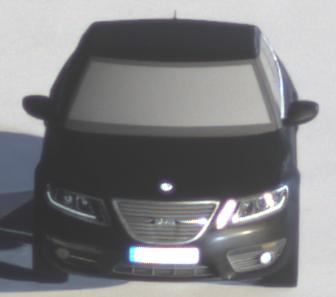
Make: Saab
Model: 5-Sep
Detailed model: 9-5 1.6T
Model produced from: 2010/06
Model produced until: 2011/12
Doors: 4
Color: black
Road condition: dry road
Daytime: night
Contrast: high contrast